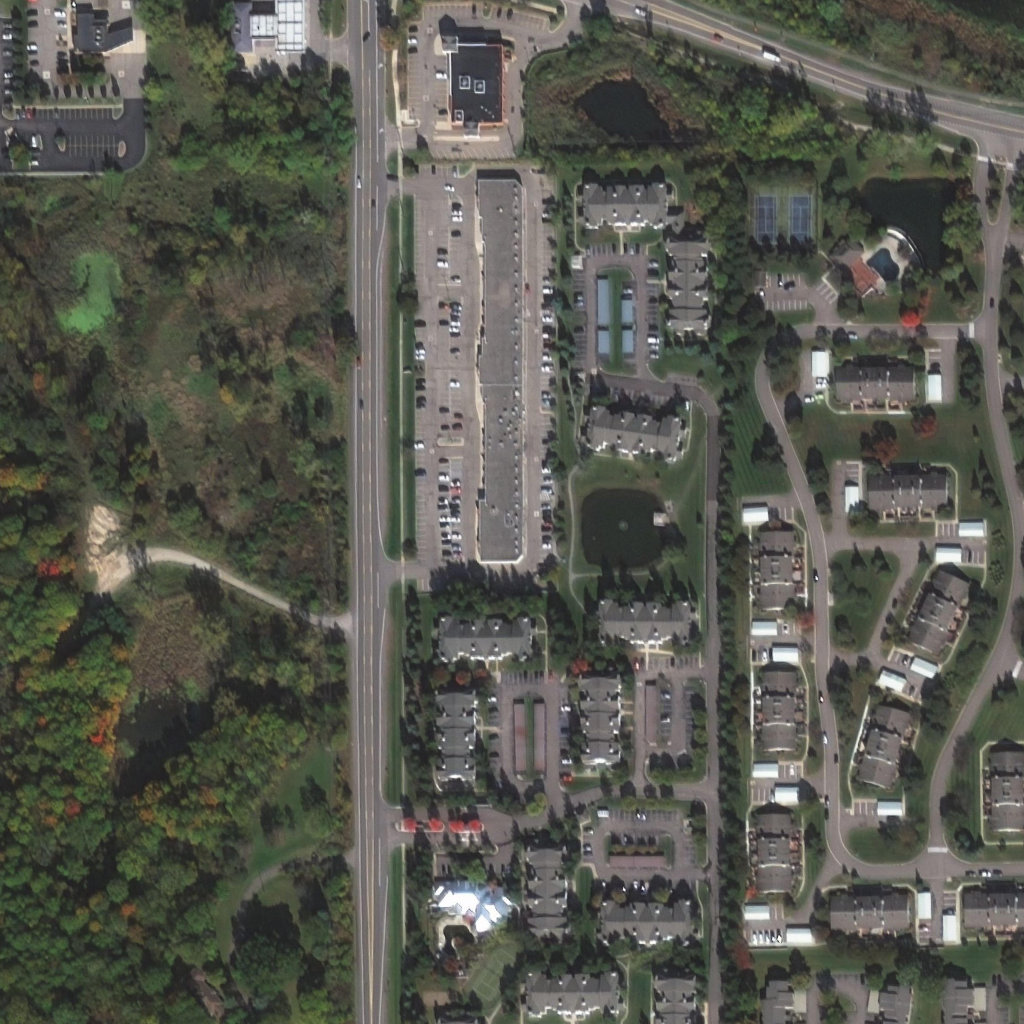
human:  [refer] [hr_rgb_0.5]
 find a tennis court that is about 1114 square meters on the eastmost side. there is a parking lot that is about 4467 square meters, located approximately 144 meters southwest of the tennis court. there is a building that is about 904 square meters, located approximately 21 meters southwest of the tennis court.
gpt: <box>[[73, 17, 79, 24, 0]]</box>

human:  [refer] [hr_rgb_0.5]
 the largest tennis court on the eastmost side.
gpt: <box>[[73, 17, 79, 24, 0]]</box>

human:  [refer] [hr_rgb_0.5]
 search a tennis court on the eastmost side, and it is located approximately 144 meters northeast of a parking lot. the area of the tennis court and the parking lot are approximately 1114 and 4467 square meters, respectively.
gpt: <box>[[73, 17, 79, 24, 0]]</box>

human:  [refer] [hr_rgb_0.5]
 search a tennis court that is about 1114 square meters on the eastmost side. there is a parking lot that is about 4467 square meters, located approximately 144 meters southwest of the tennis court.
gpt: <box>[[73, 18, 79, 24, 0]]</box>